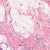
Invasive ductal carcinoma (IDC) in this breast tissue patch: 0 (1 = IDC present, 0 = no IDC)